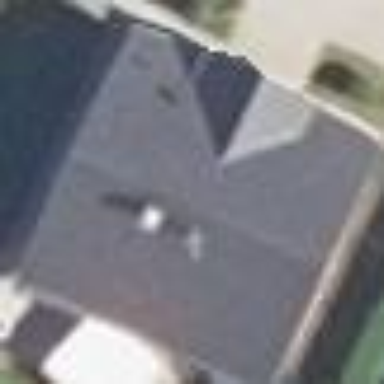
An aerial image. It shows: Gabled roofed house.